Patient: sex F, age 67
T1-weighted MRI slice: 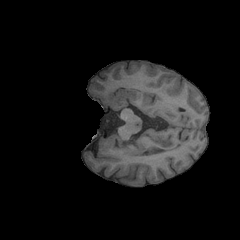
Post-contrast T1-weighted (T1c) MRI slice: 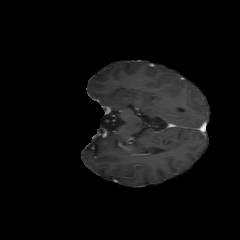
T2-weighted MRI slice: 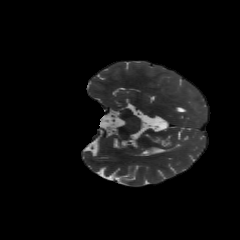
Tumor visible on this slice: yes
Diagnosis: Glioblastoma, IDH-wildtype
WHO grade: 4